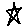
Label: star